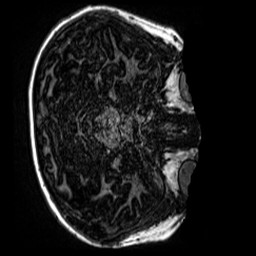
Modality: MP2RAGE
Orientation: axial
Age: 12
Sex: male
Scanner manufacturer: siemens
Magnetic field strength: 3 T
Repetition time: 4 s
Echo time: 0.00299 s